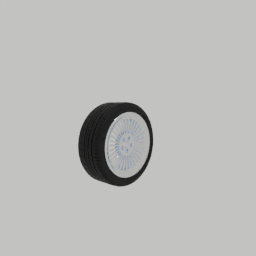
Label: mechanical